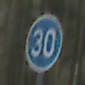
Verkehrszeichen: VorgeschriebeneMindestgeschwindigkeit
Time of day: Midday
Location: Outdoor (Nature)
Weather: Overcast
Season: NotSpecified
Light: Natural